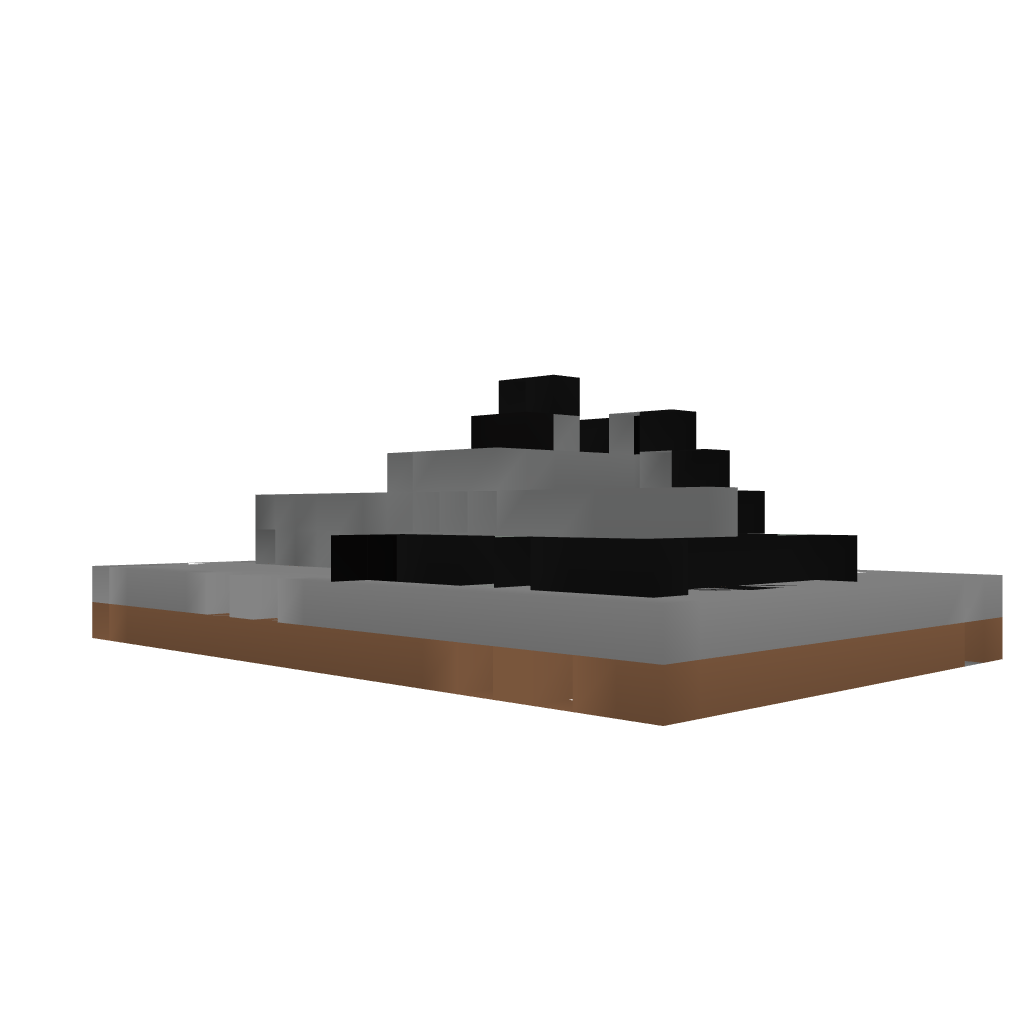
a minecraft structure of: redstone hidden double doors